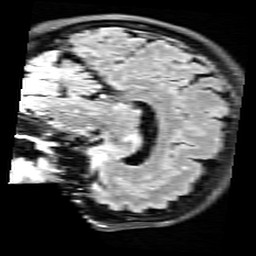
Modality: FLAIR
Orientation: sagittal
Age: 67
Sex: female
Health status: healthy
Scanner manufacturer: siemens
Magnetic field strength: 3 T
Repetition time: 9 s
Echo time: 0.088 s